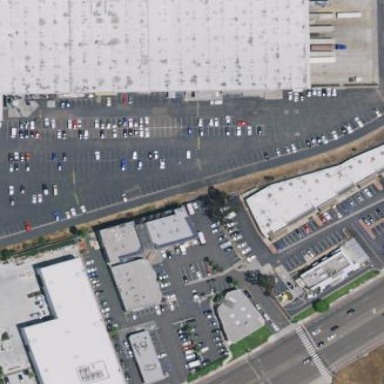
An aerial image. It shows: Commercial building.